Question: I'm trying to have this result with CSS3 (not use JS)
- 2 images (1 left, 1 right) seperate by a border not vertically (with an angle)
The thing I want to make :)

I tried a lot of things with no success.
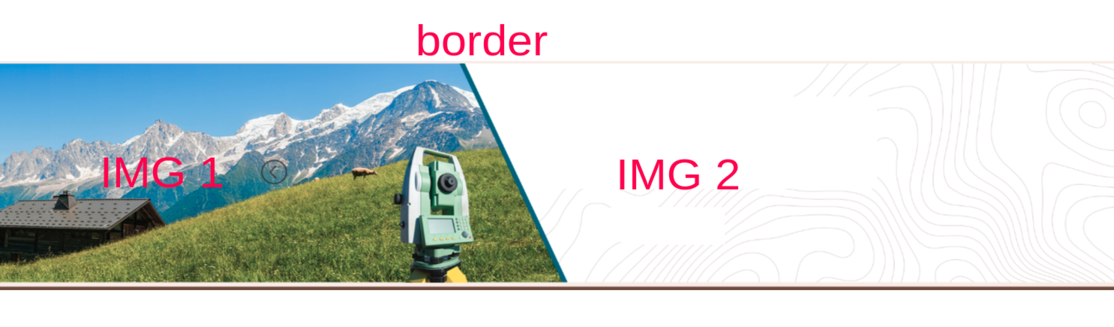
Answer: You can use a <URL>
'''
.right {
position: absolute;
left: 0;
top: 0;
-webkit-clip-path: polygon(60% 0, 100% 0%, 100% 100%, 40% 100%);
clip-path: polygon(60% 0, 100% 0%, 100% 100%, 40% 100%);
}
.left {
position: absolute;
left: 0;
top: 0;
-webkit-clip-path: polygon(0 0, 60% 0, 40% 100%, 0 100%);
clip-path: polygon(0 0, 60% 0, 40% 100%, 0 100%);
}
border {
position: absolute;
left: 0;
top: 0;
width: 400px;
height: 300px;
background-color: black;
-webkit-clip-path: polygon(59% 0, 61% 0, 41% 100%, 39% 100%);
clip-path: polygon(59% 0, 61% 0, 41% 100%, 39% 100%);
}
'''
'''
<img class="left" src="https://picsum.photos/400/300?random">
<img class="right" src="https://picsum.photos/400/300">
<border>
'''